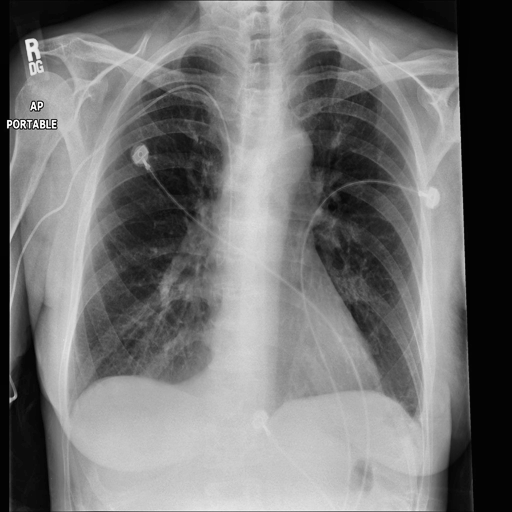
Finding: NORMAL